Question: I've inserted a jwplayer in one of my drupal website node but I can't use Javascript API. I work with examples <URL>, and I tried to embed it and to setup from Javascript as well.
Here is a sequence of my module's 'hook_nodeapi':
'''
case 'view':
// irrelevant code
$node->content['body'] = array (
'#value' => "<div id='player'>Loading the player ...</div>",
'#weight' => 9,
);
drupal_add_js('sites/all/libraries/mediaplayer-5.7/jwplayer.js', 'file');
drupal_add_js('sites/all/libraries/mediaplayer-5.7/swfobject.js', 'file');
drupal_add_js("jwplayer('player').setup({
flashplayer: 'http://localhost:8088/sites/all/libraries/mediaplayer-5.7/player.swf',
file: 'http://localhost:8088/" . $node->field_video[0]['filepath'] . "',
height: 270,
width: 480
});", 'inline');
break;
'''
The two javascript files are successfully appended to drupal page's HTML output, and the div appears too, but when it comes to the inline script, I get an error because jwplayer is not recognized. I scanned some references and I found out that the problem might be in a Flash security issue, so I went to Flash Player's Global Settings -> Advanced -> Trusted Location Settings and I added my player.swf, the site web address and the whole directory of jwplayer as well. But nothing changed.
How can I solve this problem? Will appreciate any ideas.

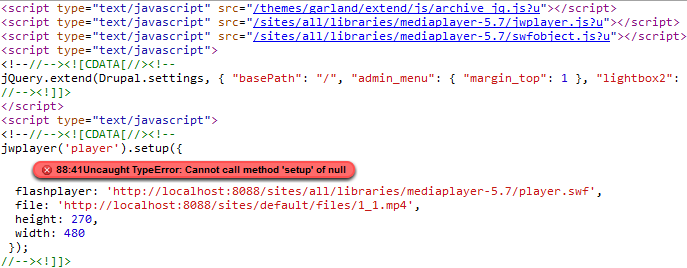
Answer: Got it. The 'script' must be described below the 'div', so I just used 'drupal_add_js("javascript code", 'inline', 'footer');' instead of 'drupal_add_js("javascript code", 'inline');', because the third parameter defaults to ''header'' if not specified.